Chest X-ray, AP view. Patient: 44 years old, sex F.
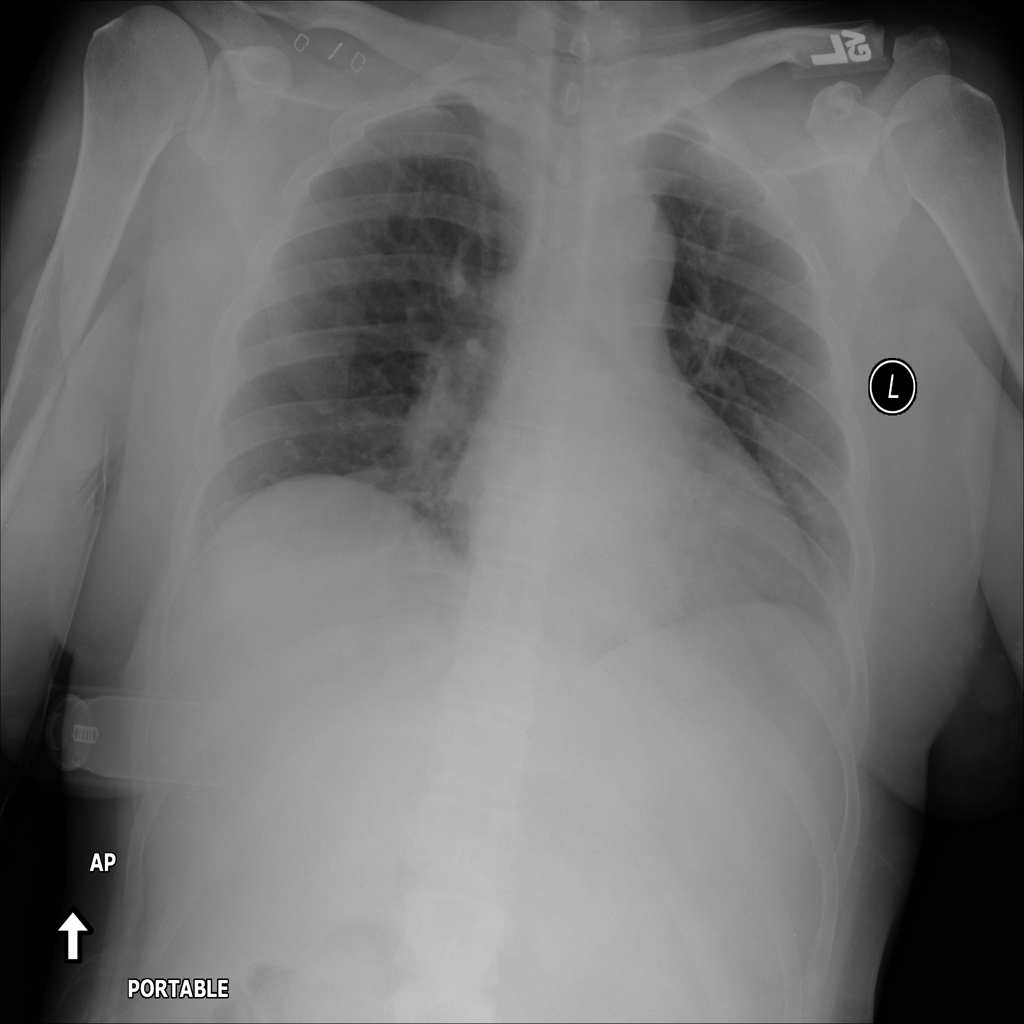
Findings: No Finding